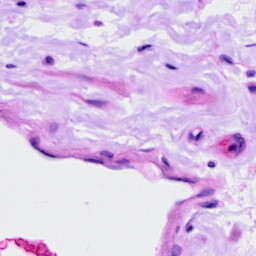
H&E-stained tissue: Ovarian